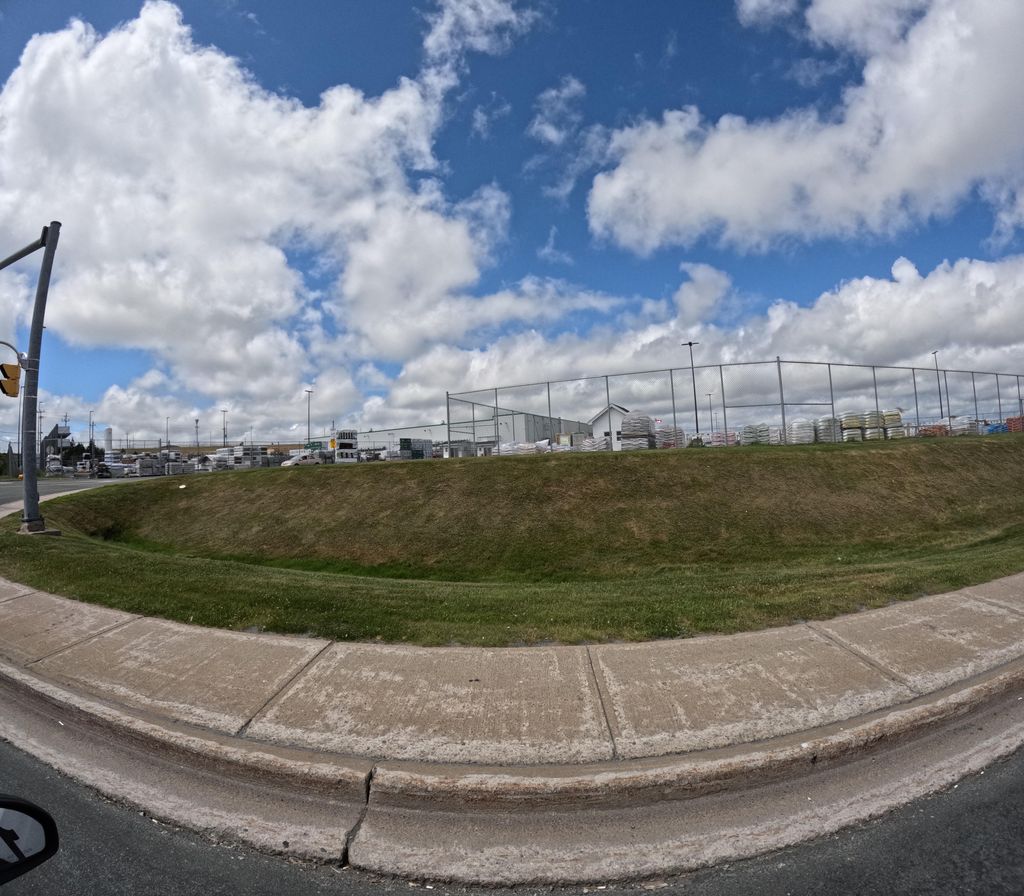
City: st_johns